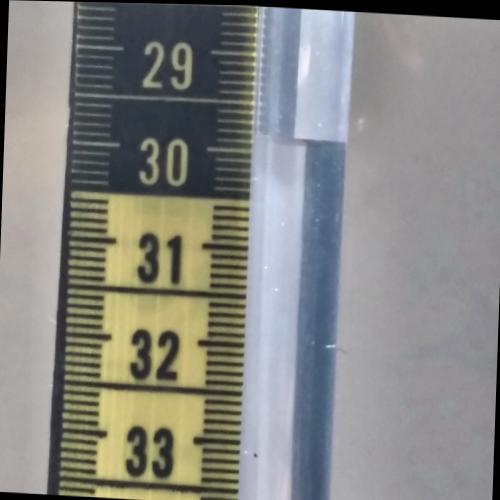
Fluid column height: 29.9 cm